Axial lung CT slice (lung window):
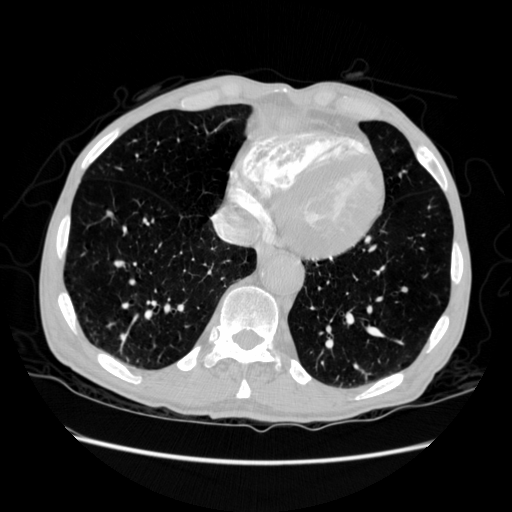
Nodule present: no